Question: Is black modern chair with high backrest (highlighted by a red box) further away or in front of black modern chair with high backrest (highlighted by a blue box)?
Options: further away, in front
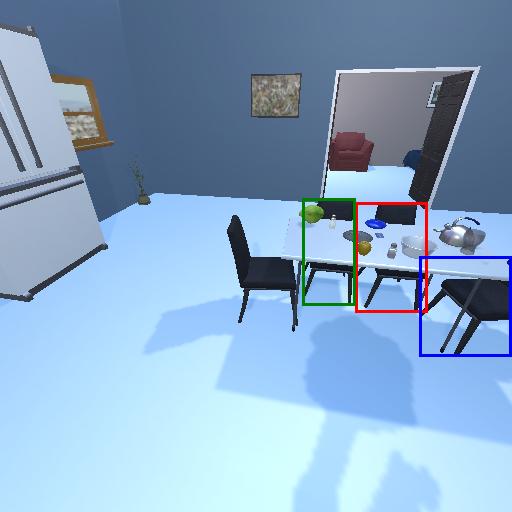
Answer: further away